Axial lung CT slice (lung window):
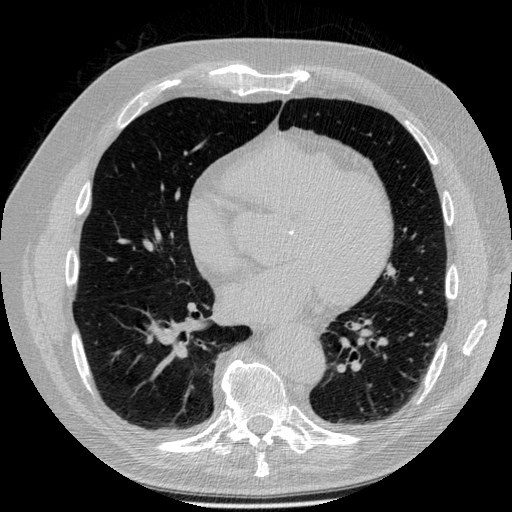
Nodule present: no